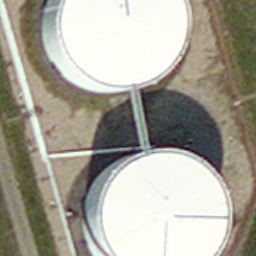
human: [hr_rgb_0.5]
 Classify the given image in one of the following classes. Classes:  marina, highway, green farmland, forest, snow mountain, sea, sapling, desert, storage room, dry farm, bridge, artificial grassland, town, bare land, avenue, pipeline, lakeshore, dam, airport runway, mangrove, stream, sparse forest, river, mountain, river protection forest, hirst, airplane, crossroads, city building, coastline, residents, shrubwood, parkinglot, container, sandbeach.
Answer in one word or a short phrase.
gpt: storage room